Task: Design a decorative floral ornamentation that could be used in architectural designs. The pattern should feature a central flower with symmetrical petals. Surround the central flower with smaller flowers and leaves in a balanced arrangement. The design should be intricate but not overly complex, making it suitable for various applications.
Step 19:
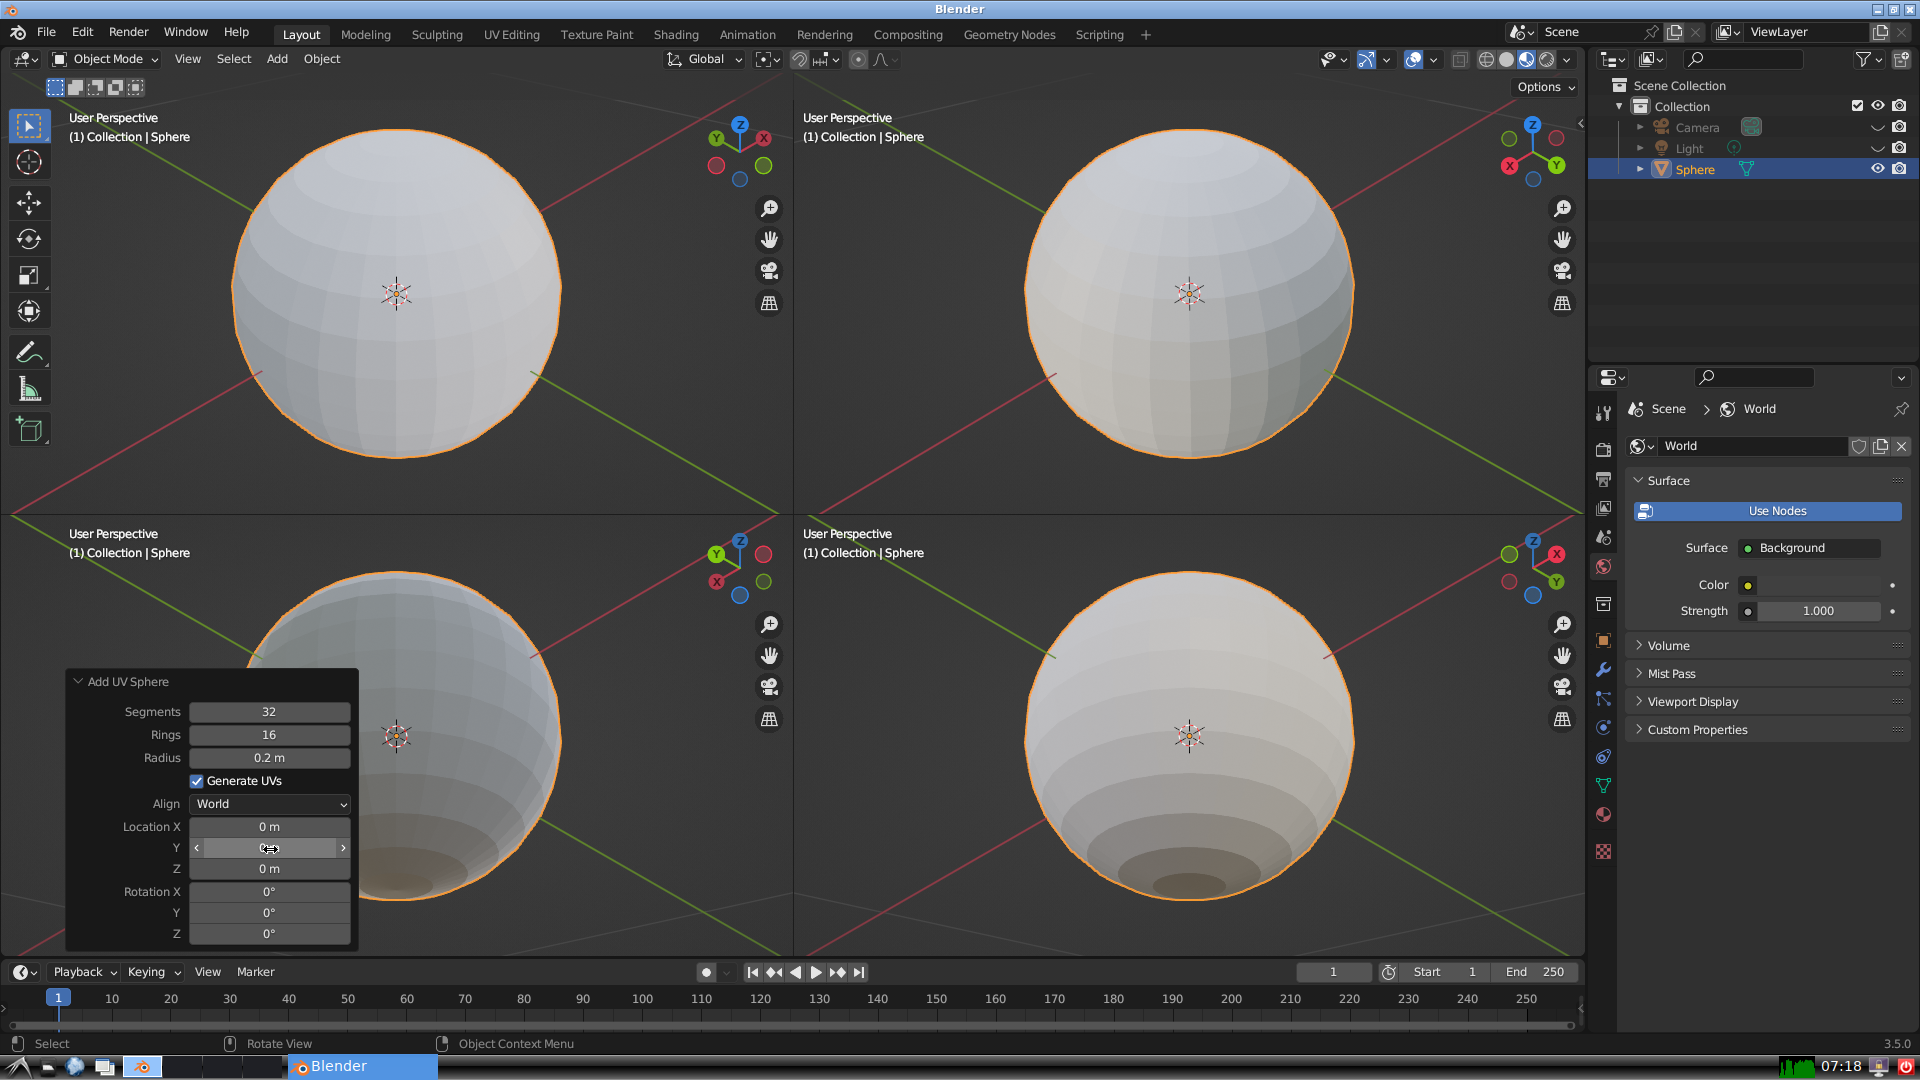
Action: {"mouse_move": [270, 867]}